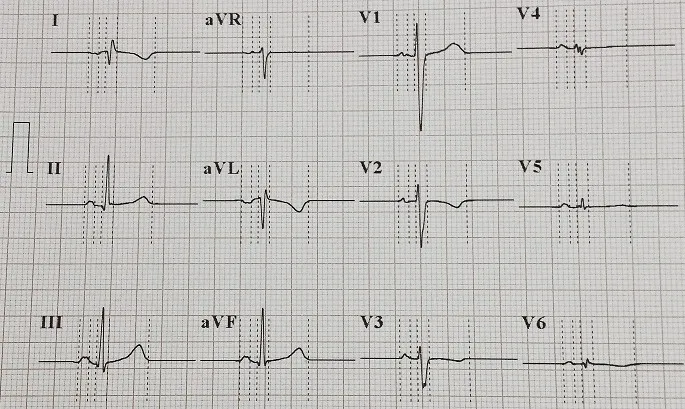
Electrocardiogram showed inverted "P" waves in L1 and AVL on left-sided chest leads.
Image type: electrography (ekg)